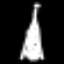
Label: The Eiffel Tower